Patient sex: M
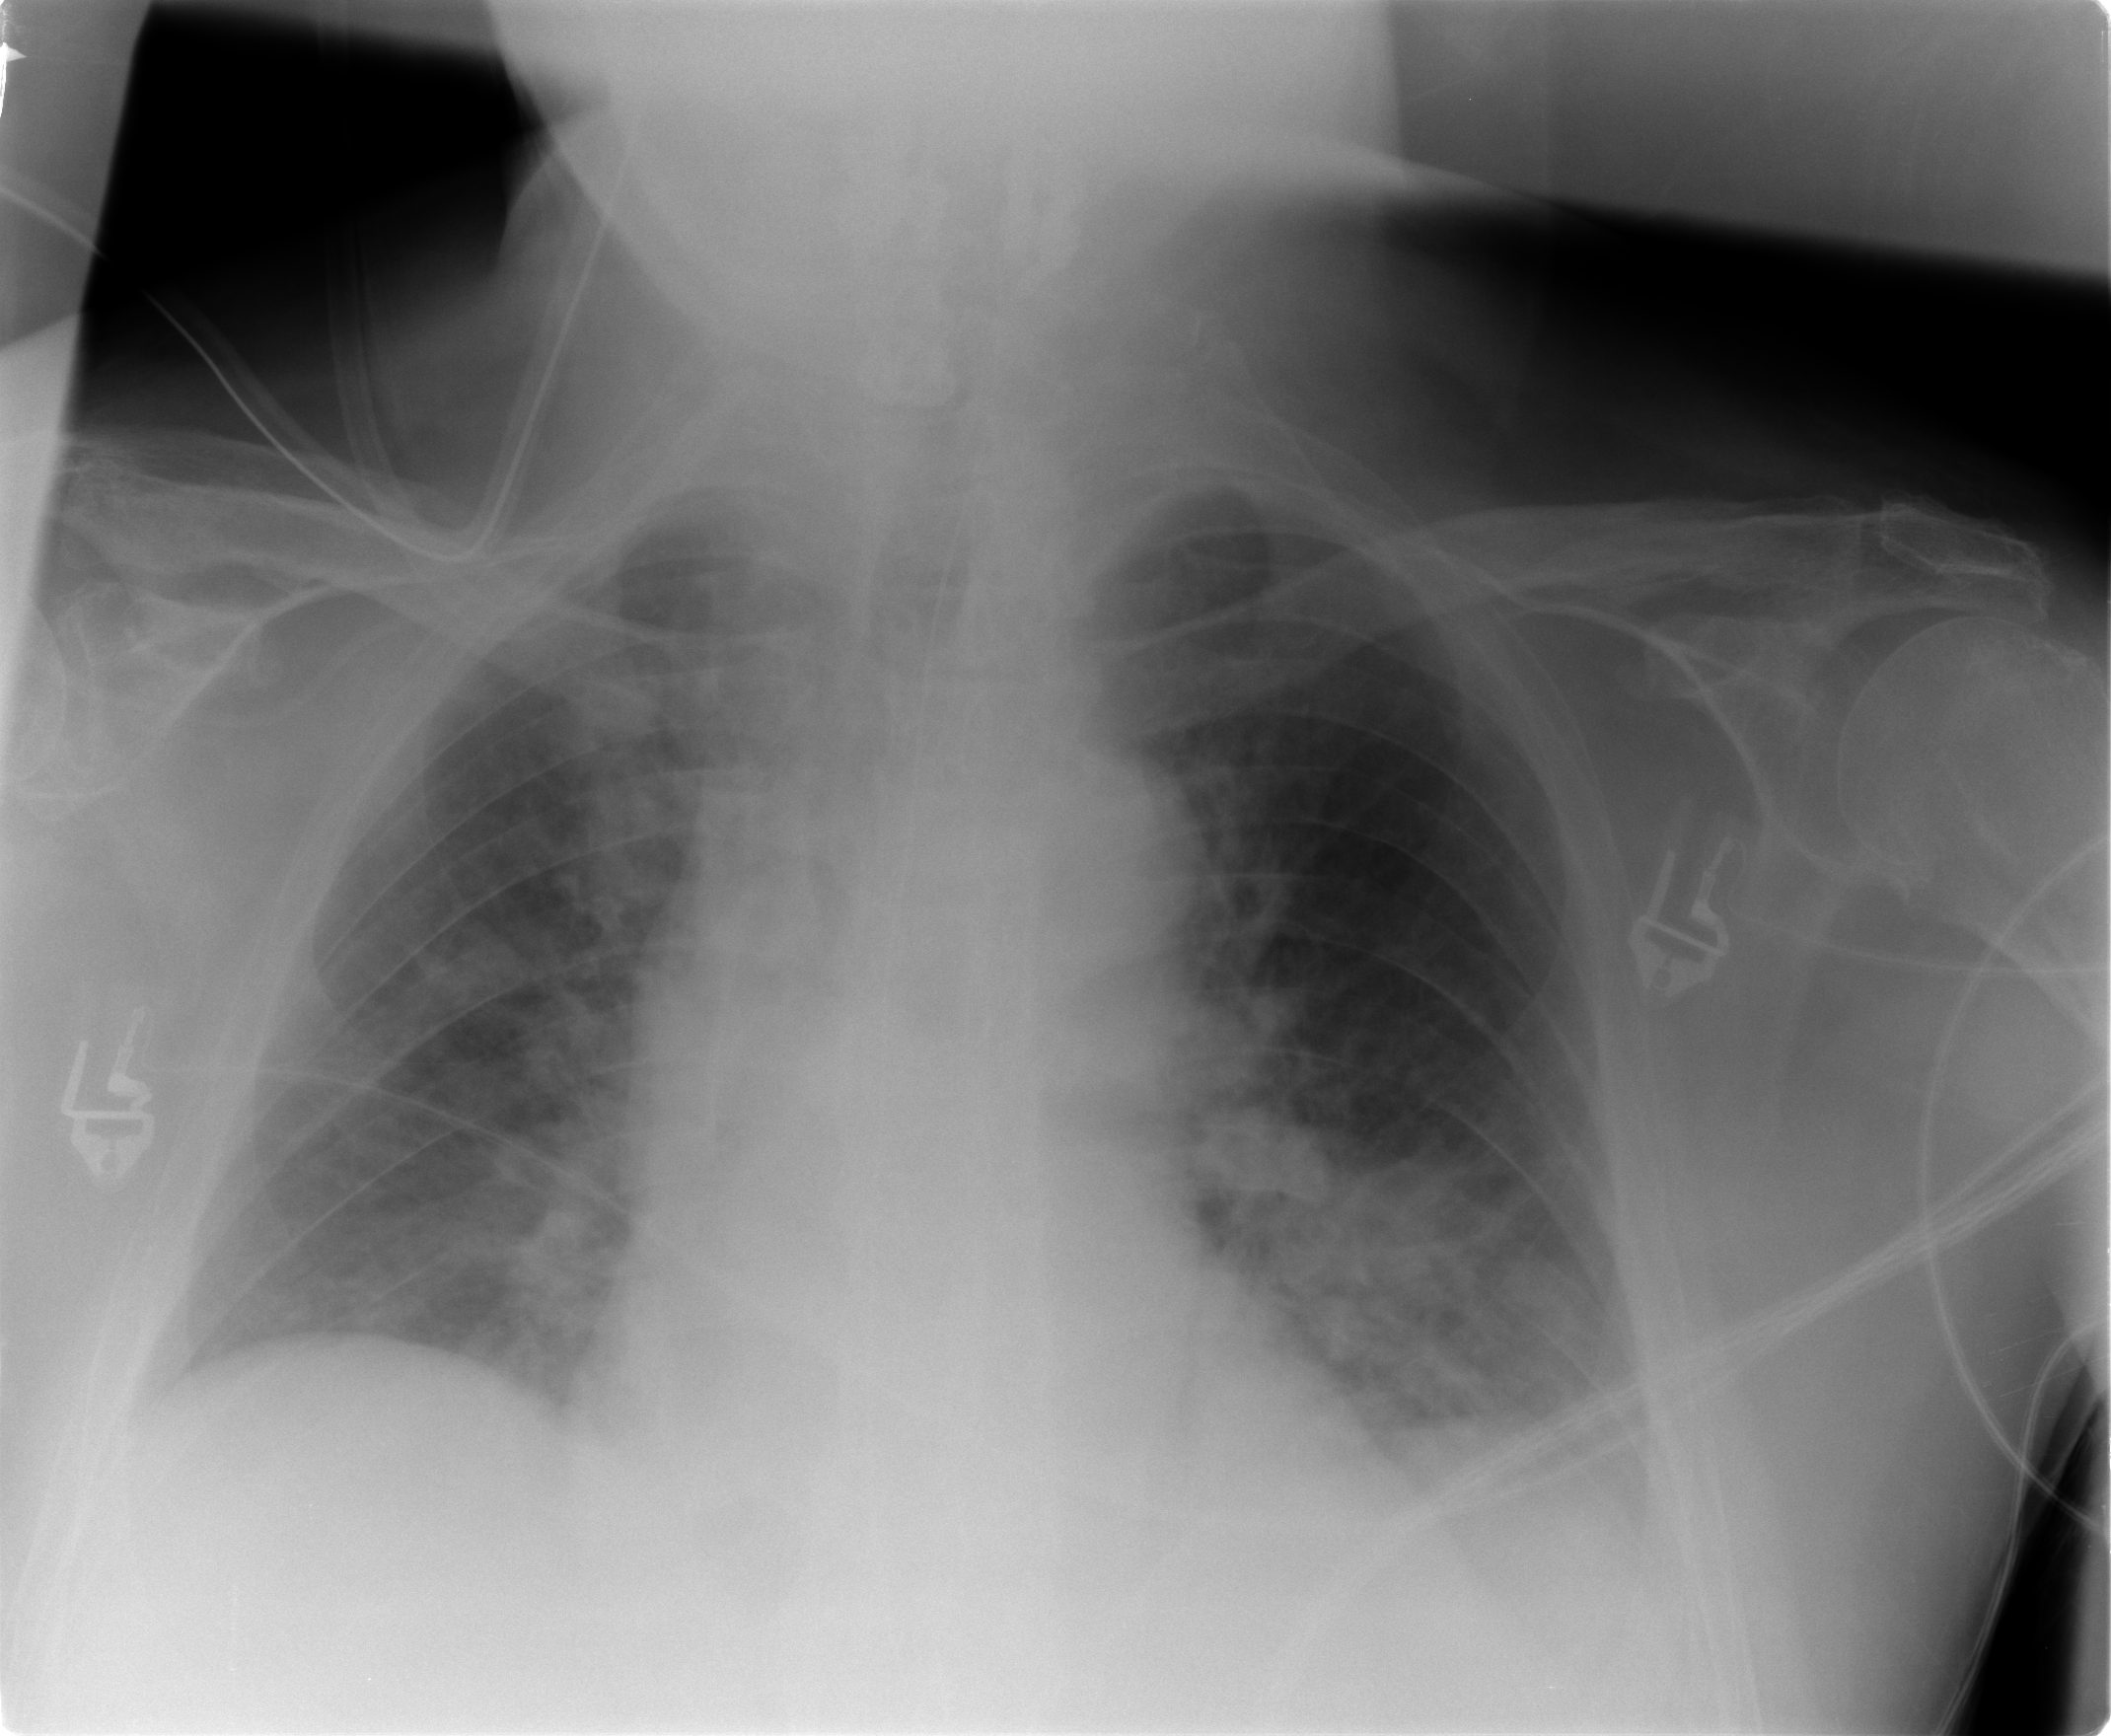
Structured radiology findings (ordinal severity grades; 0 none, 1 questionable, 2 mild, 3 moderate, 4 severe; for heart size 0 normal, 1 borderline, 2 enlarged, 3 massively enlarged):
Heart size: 0
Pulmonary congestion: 2
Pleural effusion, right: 1
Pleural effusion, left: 2
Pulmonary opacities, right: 2
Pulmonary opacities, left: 3
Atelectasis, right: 1
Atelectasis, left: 2